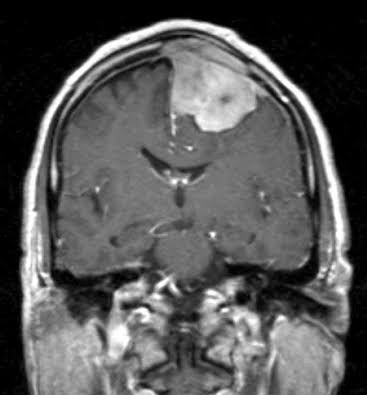
Label: meningioma